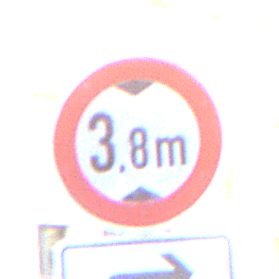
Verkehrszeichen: TatsaechlicheHoehe
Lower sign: RichtungsangabeDurchPfeile5
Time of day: SunriseSunset
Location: Outdoor (Urban)
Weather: Clear
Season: NotSpecified
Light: Natural